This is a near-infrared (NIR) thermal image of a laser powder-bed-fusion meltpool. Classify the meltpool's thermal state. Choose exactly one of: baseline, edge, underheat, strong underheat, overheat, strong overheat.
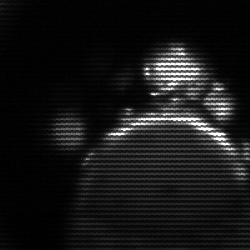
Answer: edge